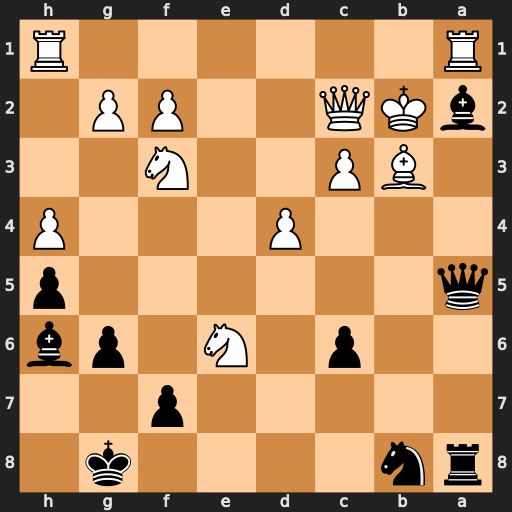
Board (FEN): rn4k1/5p2/2p1N1pb/q6p/3P3P/1BP2N2/bKQ2PP1/R6R
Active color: b
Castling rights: -
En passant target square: -
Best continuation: Qa3#